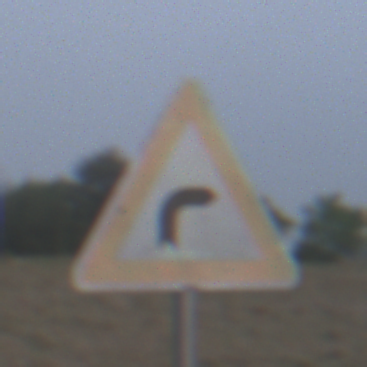
Verkehrszeichen: KurveRechts
Umgebung: Outdoor, Nature
Tageszeit: SunriseSunset
Wetter: Overcast
Licht: Natural
Jahreszeit: NotSpecified
Kontrast: LowContrast